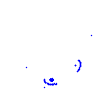
Particle: proton